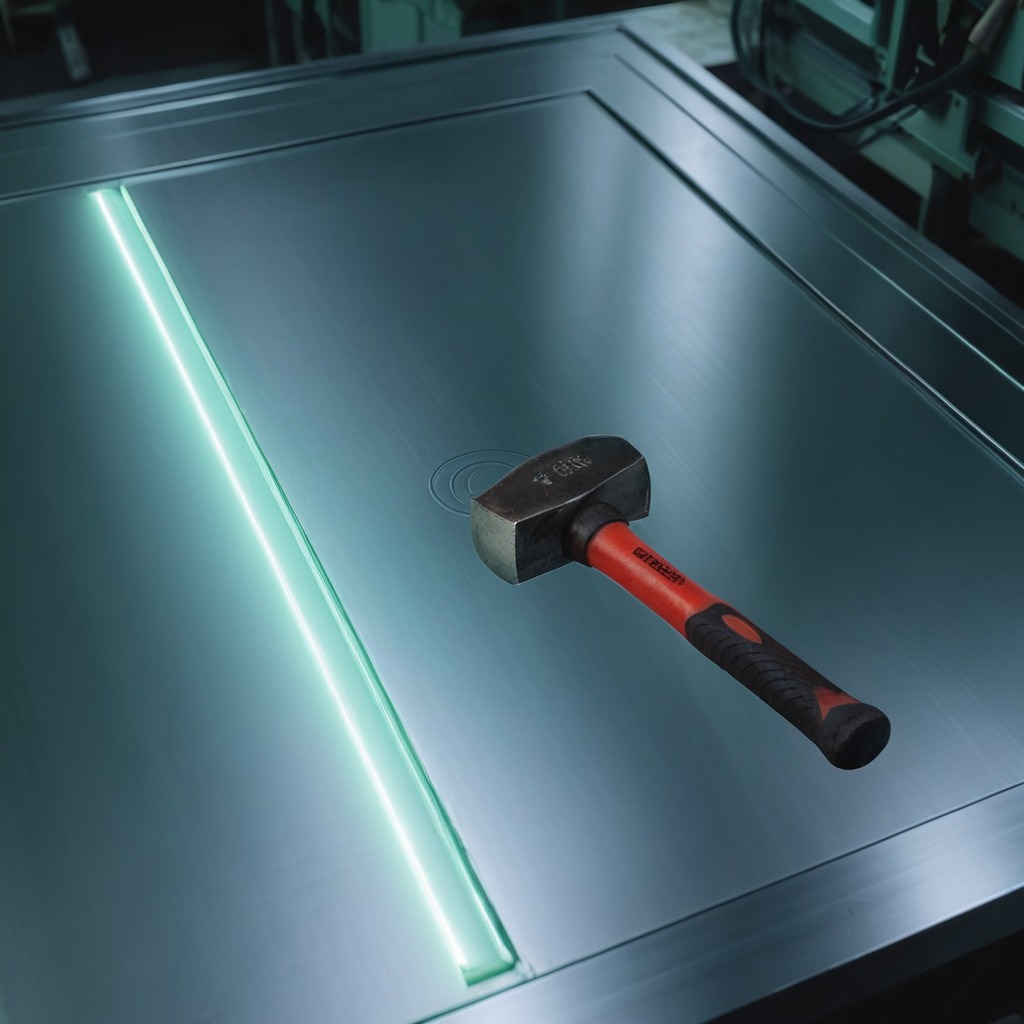
A hammer is lying on a metal table in a machine shop under fluorescent lights.